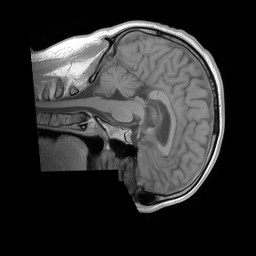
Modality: T1w
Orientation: sagittal
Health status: ill
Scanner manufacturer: siemens
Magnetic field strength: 3 T
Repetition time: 0.4 s
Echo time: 0.00272 s